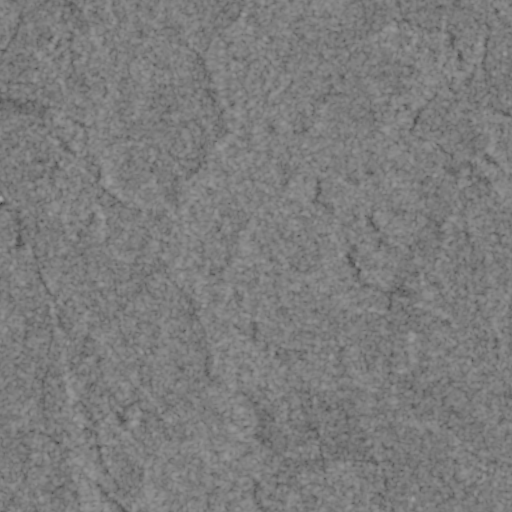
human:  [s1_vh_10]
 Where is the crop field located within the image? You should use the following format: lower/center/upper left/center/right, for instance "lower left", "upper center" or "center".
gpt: The crop field is located in the upper left of the image.
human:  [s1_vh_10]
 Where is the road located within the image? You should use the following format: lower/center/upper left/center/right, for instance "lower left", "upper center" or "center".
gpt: There is no road in the image.

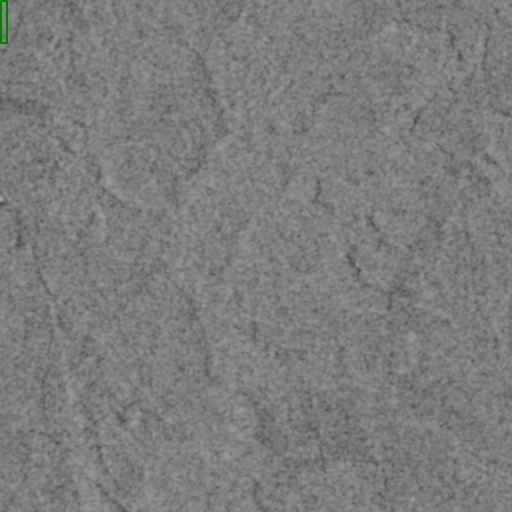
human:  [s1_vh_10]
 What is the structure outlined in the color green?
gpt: The structure outlined in green is a crop field.
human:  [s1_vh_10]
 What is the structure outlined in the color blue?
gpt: There is no blue outline.